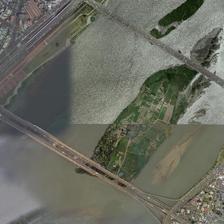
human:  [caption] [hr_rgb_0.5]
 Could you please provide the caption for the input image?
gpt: the two bridges stood on top of the river, and both banks of the river had dense houses, and there was an island in the middle of the river .

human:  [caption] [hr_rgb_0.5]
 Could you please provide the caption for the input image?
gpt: two bridges are on a white river with many buildings on two sides of it .

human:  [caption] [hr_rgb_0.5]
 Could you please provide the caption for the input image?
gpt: two parallel bridges is on a white river .

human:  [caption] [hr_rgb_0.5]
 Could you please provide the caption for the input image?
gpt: two parallel narrow bridge across a green river .

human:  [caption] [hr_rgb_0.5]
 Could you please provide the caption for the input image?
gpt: two long bridges are on a wide river with a piece of land in the river .